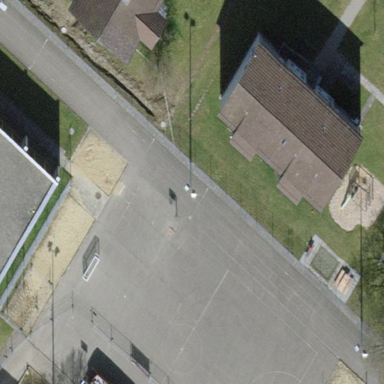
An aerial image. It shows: Athletics track on asphalt surface in leisure land area.